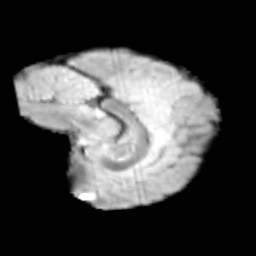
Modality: T2w
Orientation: sagittal
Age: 12
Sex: male
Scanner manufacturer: siemens
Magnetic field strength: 3 T
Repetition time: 3.8 s
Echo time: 0.07 s